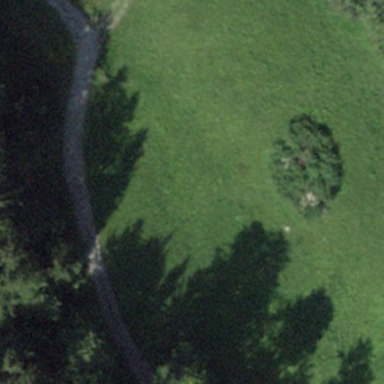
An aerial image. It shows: Beautiful meadow.